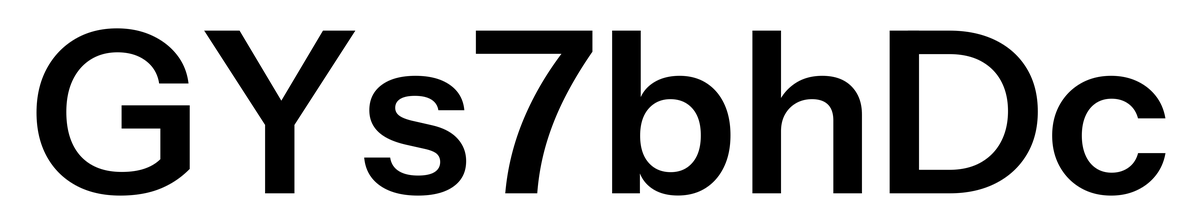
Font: InstrumentSans_SemiBold